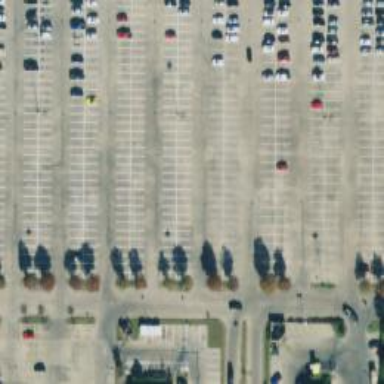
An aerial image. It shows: Parking space.